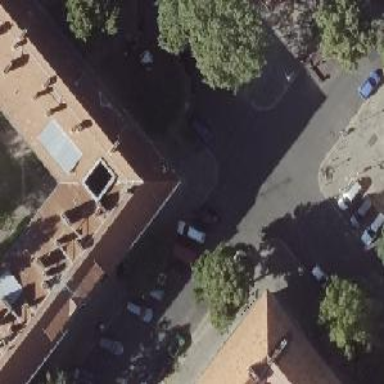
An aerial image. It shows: Unique apartment building with double saltbox roof shape.